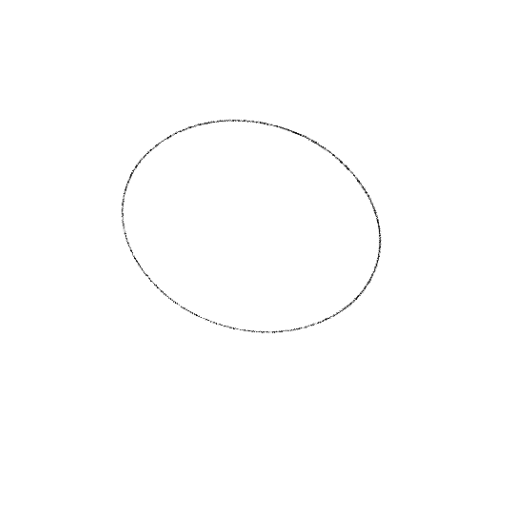
Crossing number: 0